高三 · 变换几何
16. 已知定点 $P\left(4, \frac{\pi}{3}\right)$

(1)将极点移至 $O^{\prime}\left(2 \sqrt{3}, \frac{\pi}{6}\right)$ 处极轴方向不变, 求 $\mathrm{P}$ 点的新坐标.
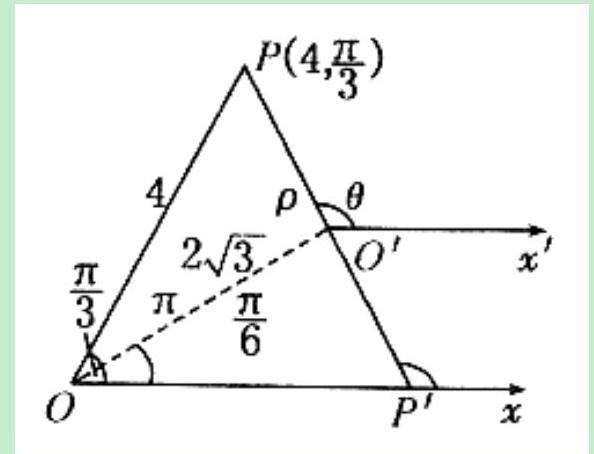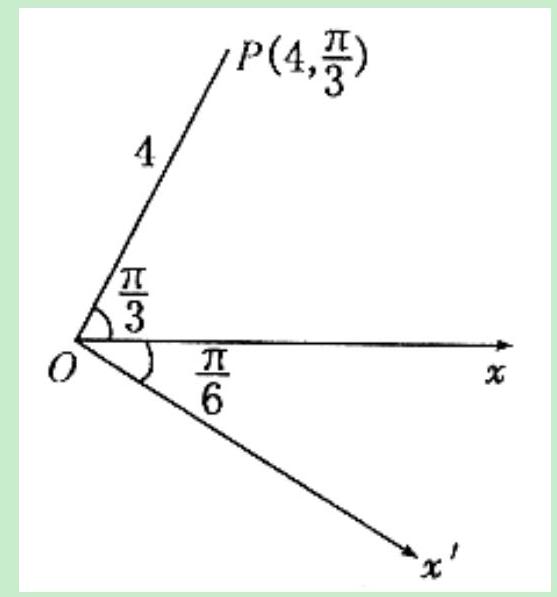
答案: 解: 设 $\mathrm{P}$ 点新坐标为 $(\rho, \theta)$,如图所示,

由题意可知 $\left|O O^{\prime}\right|=2 \sqrt{3}$ ，

$|O P|=4, \angle P O x=\frac{\pi}{3}$,

$\angle O O^{\prime} x=\frac{\pi}{6}$,

$\therefore \angle P O O^{\prime}=\frac{\pi}{6}$.

在 $\triangle P O O^{\prime}$ 中, $\rho^{2}=4^{2}+(2 \sqrt{3})^{2}-2 \times 4 \times 2 \sqrt{3} \times \cos \frac{\pi}{6}=16+12-24=4$

$\therefore \rho=2$,

即 $\left|O^{\prime} P\right|=2$.

$\therefore|O P|^{2}=\left|O O^{\prime}\right|^{2}+\left|O^{\prime} P\right|^{2}, \angle O O^{\prime} P=\frac{\pi}{2}$.
$\therefore \angle O P O^{\prime}=\frac{\pi}{3}$.

$\therefore \angle O P^{\prime} P=\pi-\frac{\pi}{3}-\frac{\pi}{3}=\frac{\pi}{3}$.

$\therefore \angle P P^{\prime} x=\frac{2 \pi}{3} \quad \therefore \angle P O^{\prime} x^{\prime}=\frac{2 \pi}{3}$.

$\therefore \mathrm{P}$ 点的新坐标为 $\left(2, \frac{2 \pi}{3}\right)$.

(2)极点不变, 将极轴顺时针转动 $\frac{\pi}{6}$ 角, 求 $\mathrm{P}$ 点的新坐标.

答案: 解: 如图,

设 $\mathrm{P}$ 点的新坐标为 $(\rho, \theta)$, 则 $\rho=4, \theta=\frac{\pi}{3}+\frac{\pi}{6}=\frac{\pi}{2}$.

$\therefore \mathrm{P}$ 点的新坐标为 $\left(4, \frac{\pi}{2}\right)$.
解析: : 分析: 本题考查点的极坐标和直角坐标的互化.解答本题需要根据题意要求建立正确的极坐标系, 然后求相应的点的极坐标. 建立极坐标系的要素是: 极点; 极轴; 长度单位; 角度单位和它的正方向. 四者缺一不可. 极轴是以极点为端点的一条射线, 它与极轴所在的直线是有区别的; 极角 $\theta$ 的始边是极轴, 它的终边是随着 $\theta$ 的大小和正负而取得各个位置; $\theta$ 的正方向通常取逆时针方向, $\theta$ 的值一般是以弧度为单位的量数; 点 $\mathrm{M}$ 的极径 $\rho$ 表示点 $\mathrm{M}$与极点 $\mathrm{O}$ 的距离 $|\mathrm{OM}|$, 因此 $\rho \geq 0$; 但必要时, 允许 $\rho<0$.